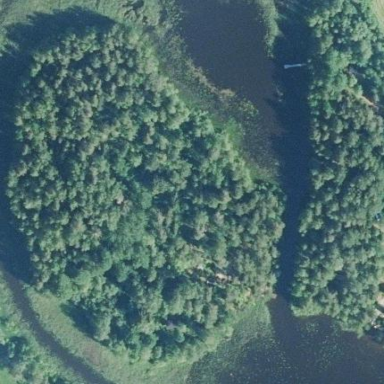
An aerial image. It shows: Islet.